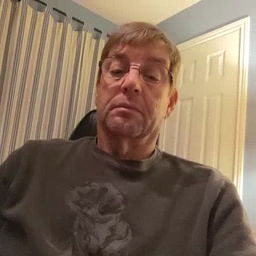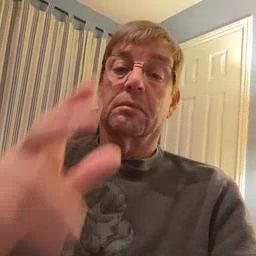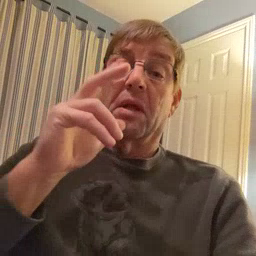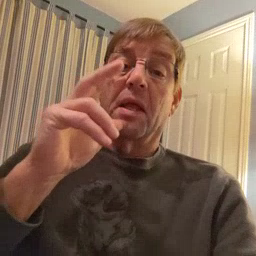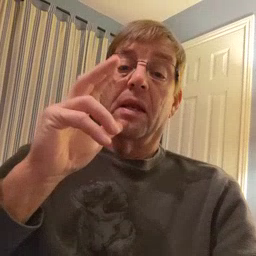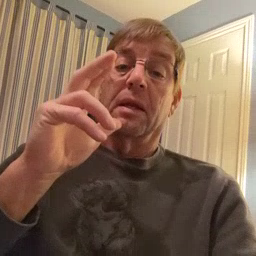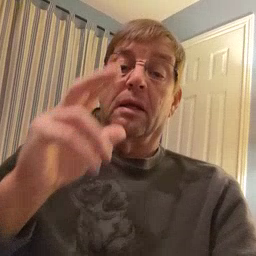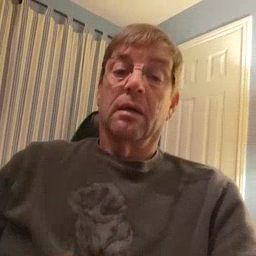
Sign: hen